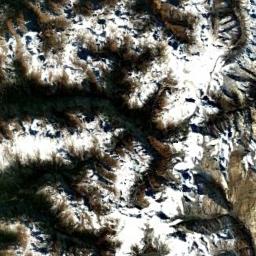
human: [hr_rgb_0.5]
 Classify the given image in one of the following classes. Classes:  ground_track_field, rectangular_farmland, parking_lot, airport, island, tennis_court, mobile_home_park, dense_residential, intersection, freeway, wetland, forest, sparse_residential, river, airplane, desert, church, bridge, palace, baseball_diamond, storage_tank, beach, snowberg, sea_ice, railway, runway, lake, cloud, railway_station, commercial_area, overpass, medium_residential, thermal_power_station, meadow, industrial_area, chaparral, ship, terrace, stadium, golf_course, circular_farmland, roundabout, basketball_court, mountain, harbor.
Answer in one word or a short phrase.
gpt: snowberg